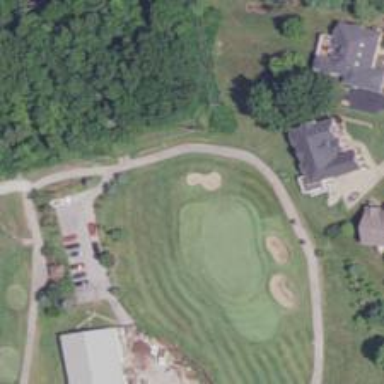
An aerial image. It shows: Scenic golf fairway.